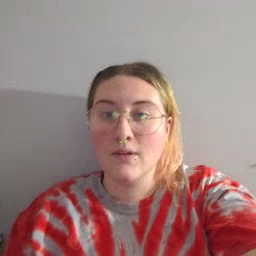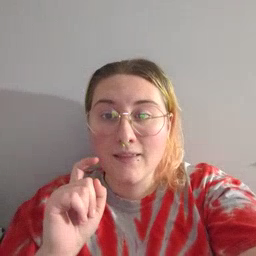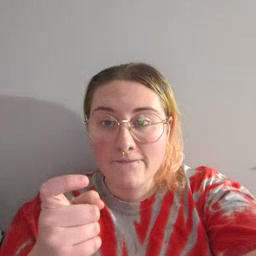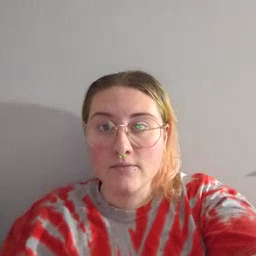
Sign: gift